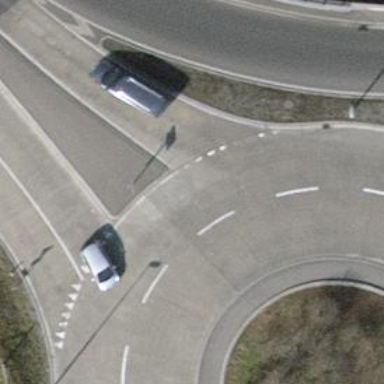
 featuring roundabout. There is no sidewalk along the road."